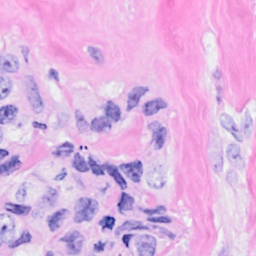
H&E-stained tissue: Breast